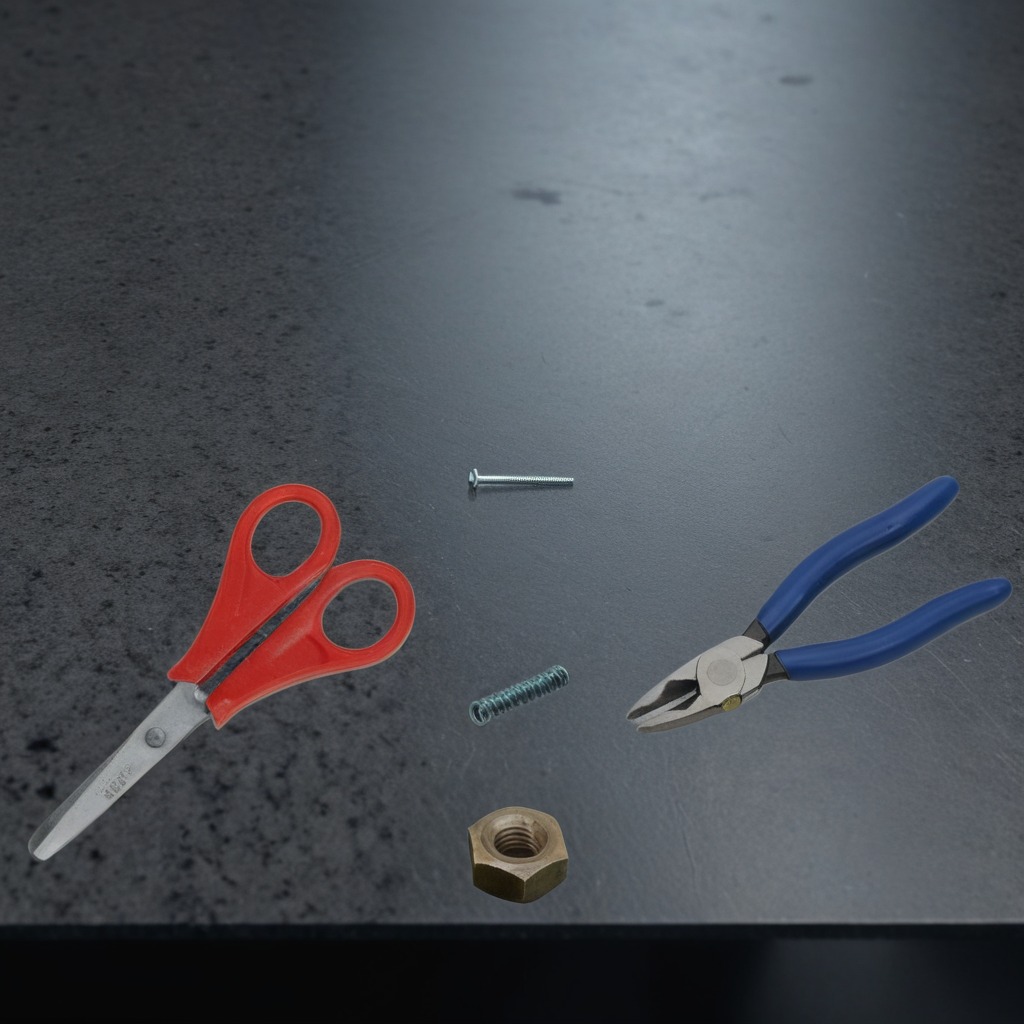
A metal machine screw, pliers, a coiled metal spring, a metal nut, and a pair of scissors are lying on the clean granite table inside a workshop at night.